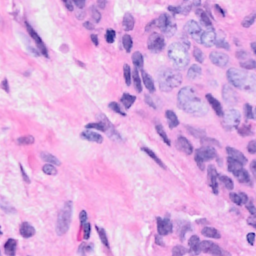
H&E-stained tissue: Breast